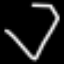
Label: diamond